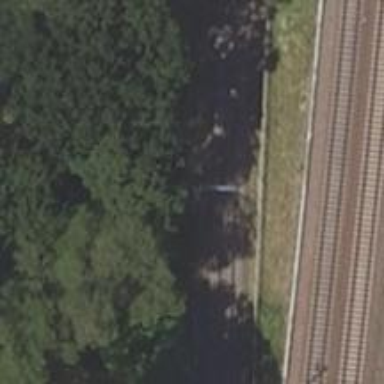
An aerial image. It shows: Railway signal.